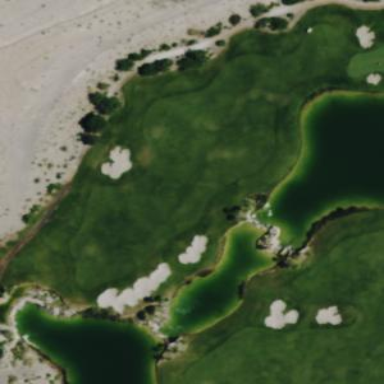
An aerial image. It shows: Rough grassy area used for golf.